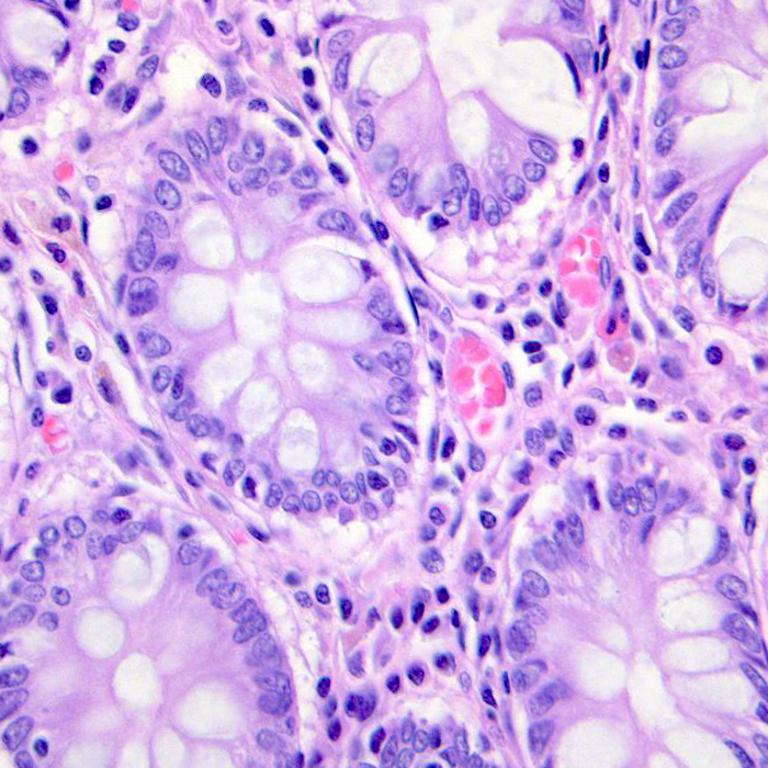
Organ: colon
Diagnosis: benign